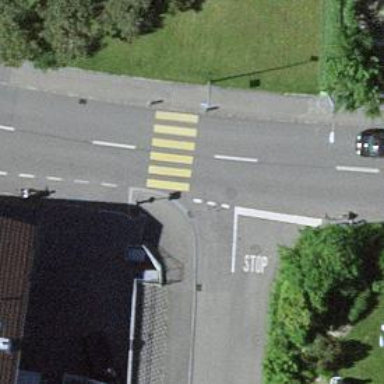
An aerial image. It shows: Marked road crossing.